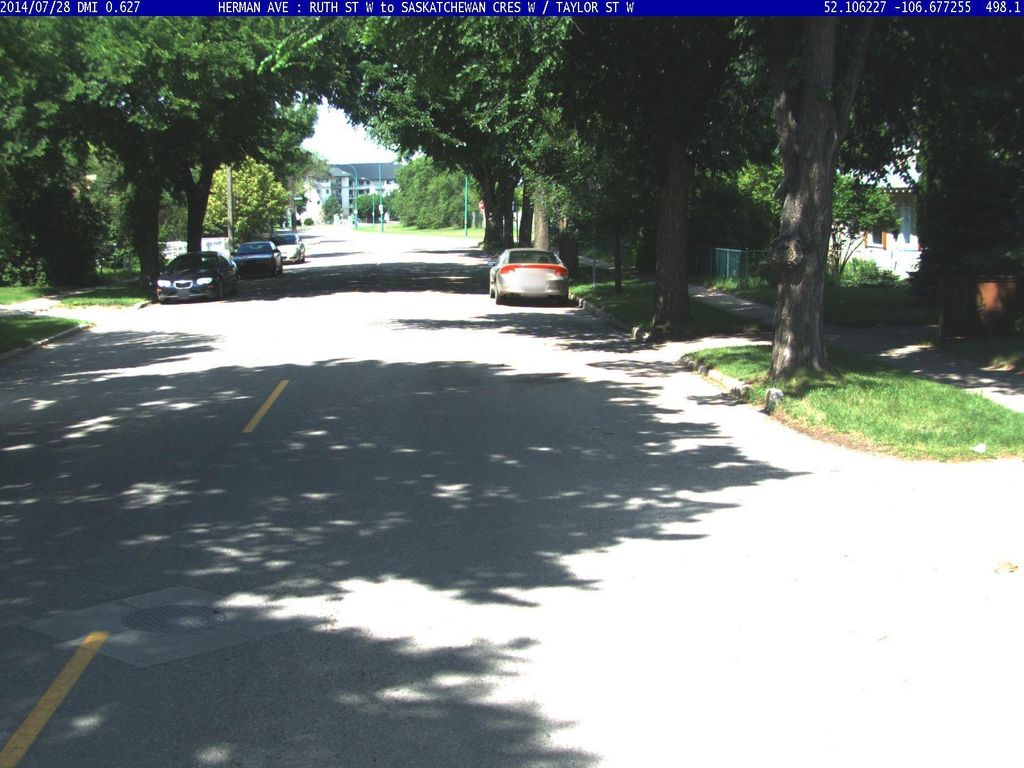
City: saskatoon